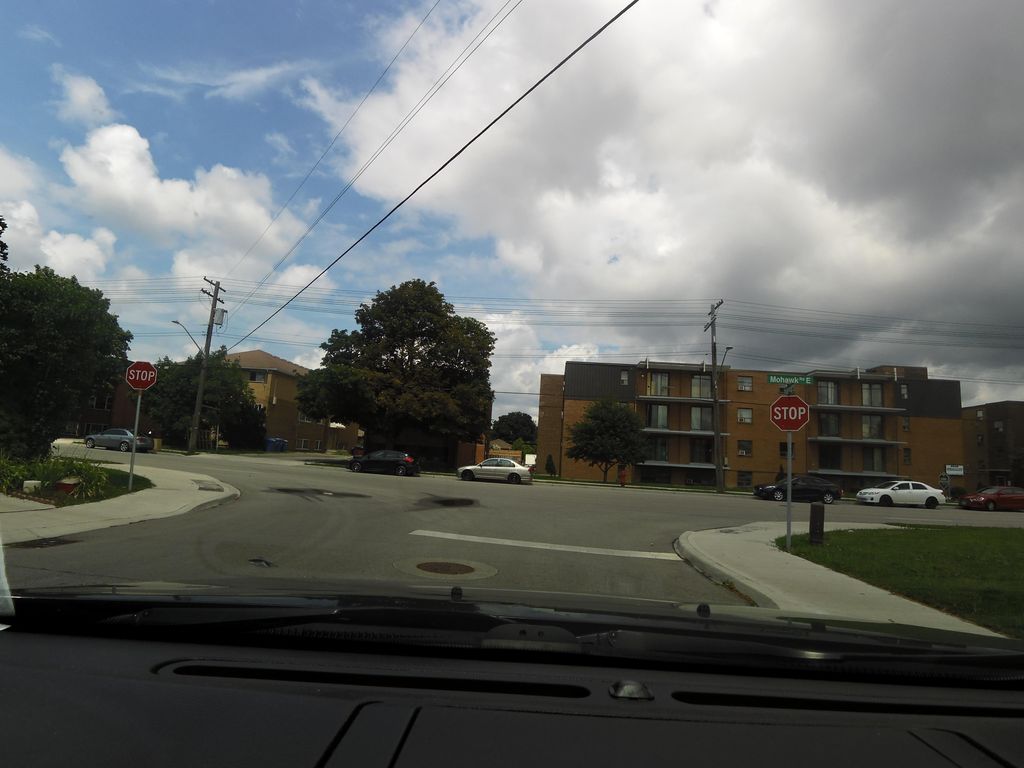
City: hamilton